Aerial crown-view tile of a tropical tree (Barro Colorado Island, Panama), acquired 20250414:
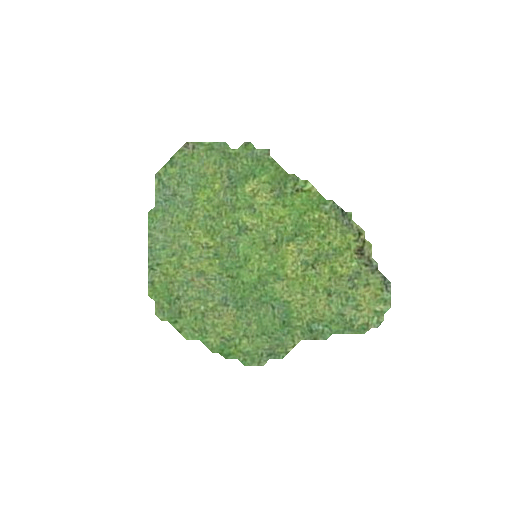
Species: Inga marginata
GBIF accepted scientific name: Inga marginata
Crown area: 57.106 m²